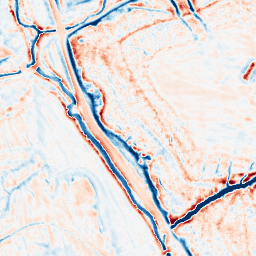
Category: edge_preserving
Decomposition family: bilateral
Decomposition parameters: d: 15
sigma_color: 100
sigma_space: 50
Upsampling method: regularized
Upsampling parameters: scale: 4
lambda_reg: 0.001
Upsampling scale: 4